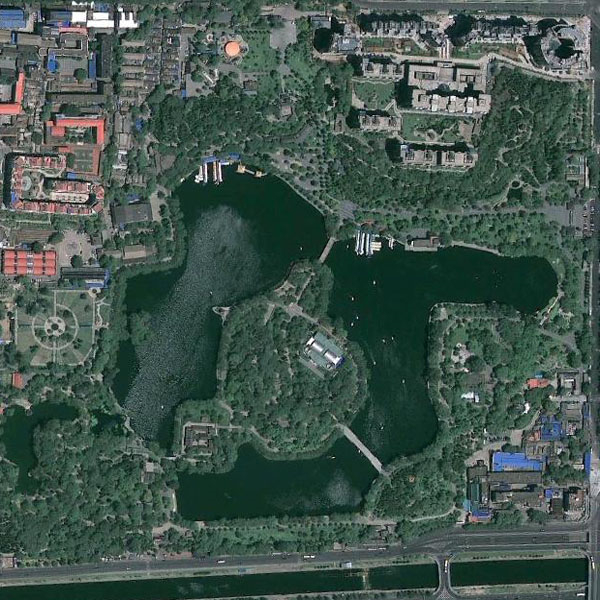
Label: Park